RGB frame:
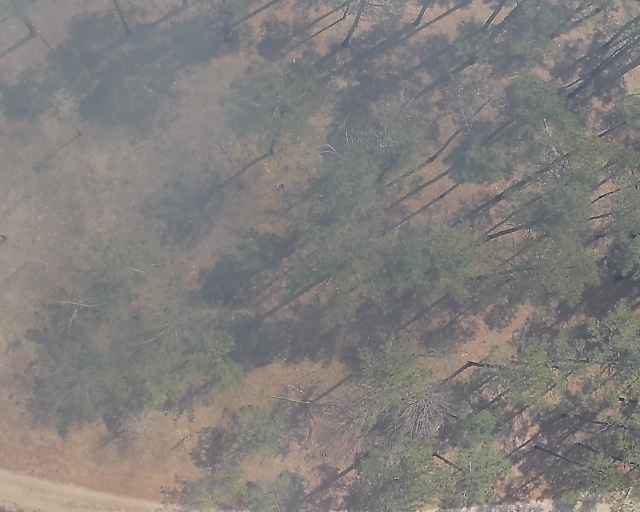
Thermal frame:
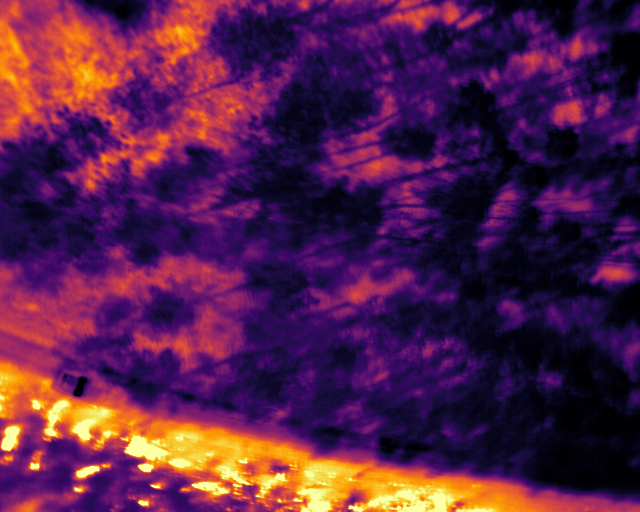
Captured: 2026-02-27 02:41:10
Pixels at or above 80 °C: 588 (fraction of frame: 0.001794)